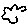
Label: cloud